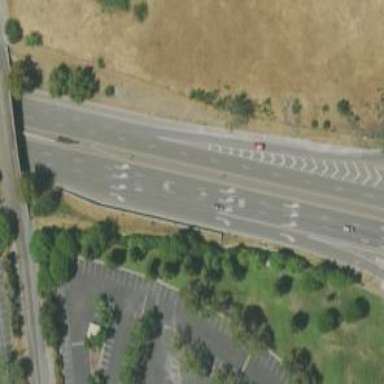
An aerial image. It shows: Expressway with asphalt surface classified as trunk highway.